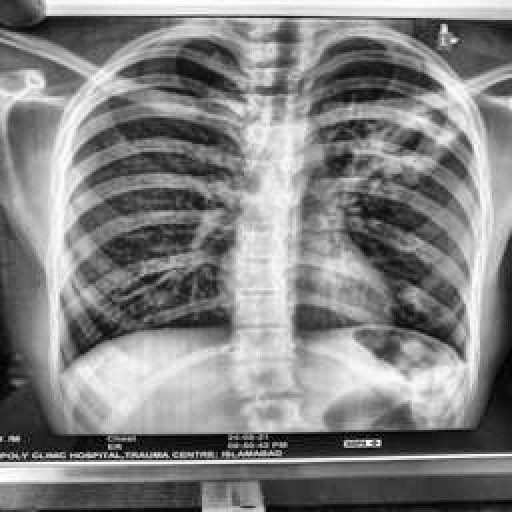
Finding: TUBERCULOSIS